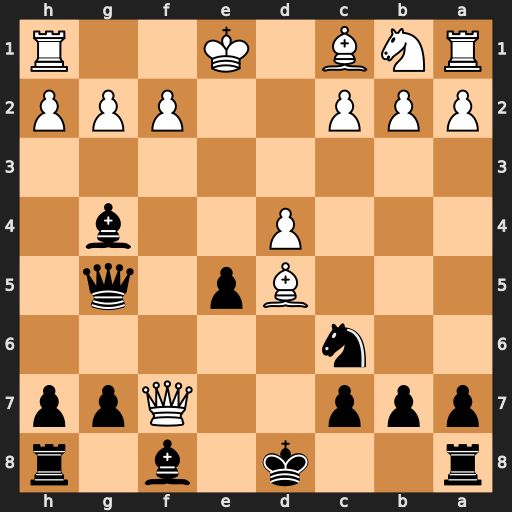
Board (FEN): r2k1b1r/ppp2Qpp/2n5/3Bp1q1/3P2b1/8/PPP2PPP/RNB1K2R
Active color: b
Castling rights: KQ
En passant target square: -
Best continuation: Qxc1#